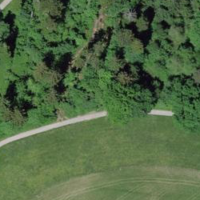
EUNIS habitat code: 44
Species observed at this site:
Eristalis tenax
Episyrphus balteatus
Eupeodes luniger
Bombus lapidarius
Cyaniris semiargus
Scaeva selenitica
Scaeva pyrastri